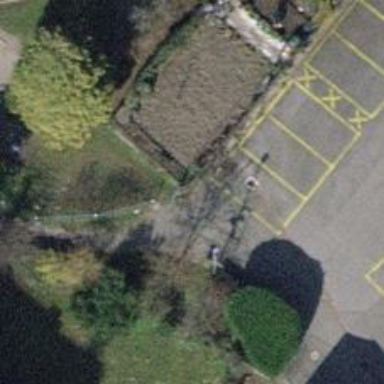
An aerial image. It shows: Entrance with barrier.